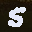
Label: 5